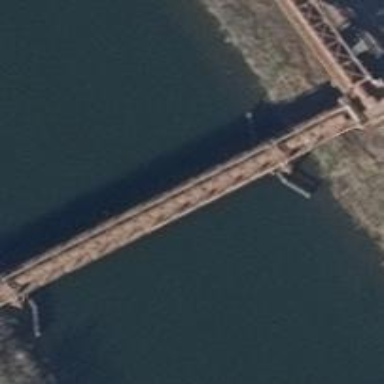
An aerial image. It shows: There is bridge in the image.